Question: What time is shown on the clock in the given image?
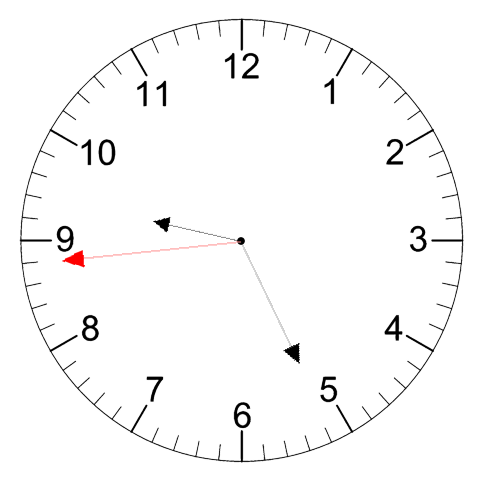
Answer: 09:25:44